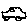
Label: car